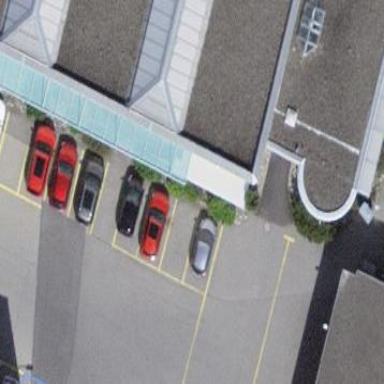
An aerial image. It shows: Parking area with surface.